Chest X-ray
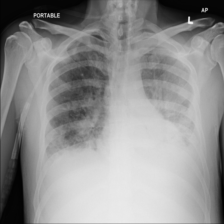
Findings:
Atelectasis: negative
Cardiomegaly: negative
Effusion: negative
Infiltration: positive
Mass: negative
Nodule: negative
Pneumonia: negative
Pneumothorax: negative
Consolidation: positive
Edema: negative
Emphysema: negative
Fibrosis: negative
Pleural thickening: negative
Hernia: negative